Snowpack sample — Loveland Pass, Silver Plume, Colorado, USA (2/11/26, 12:00 PM MST)
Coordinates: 39.663, -105.886
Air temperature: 35 °F
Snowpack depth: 82 cm
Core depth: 30 cm
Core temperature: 28.4 °F
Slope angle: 13°, slope face: 12°
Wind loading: high
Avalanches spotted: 1
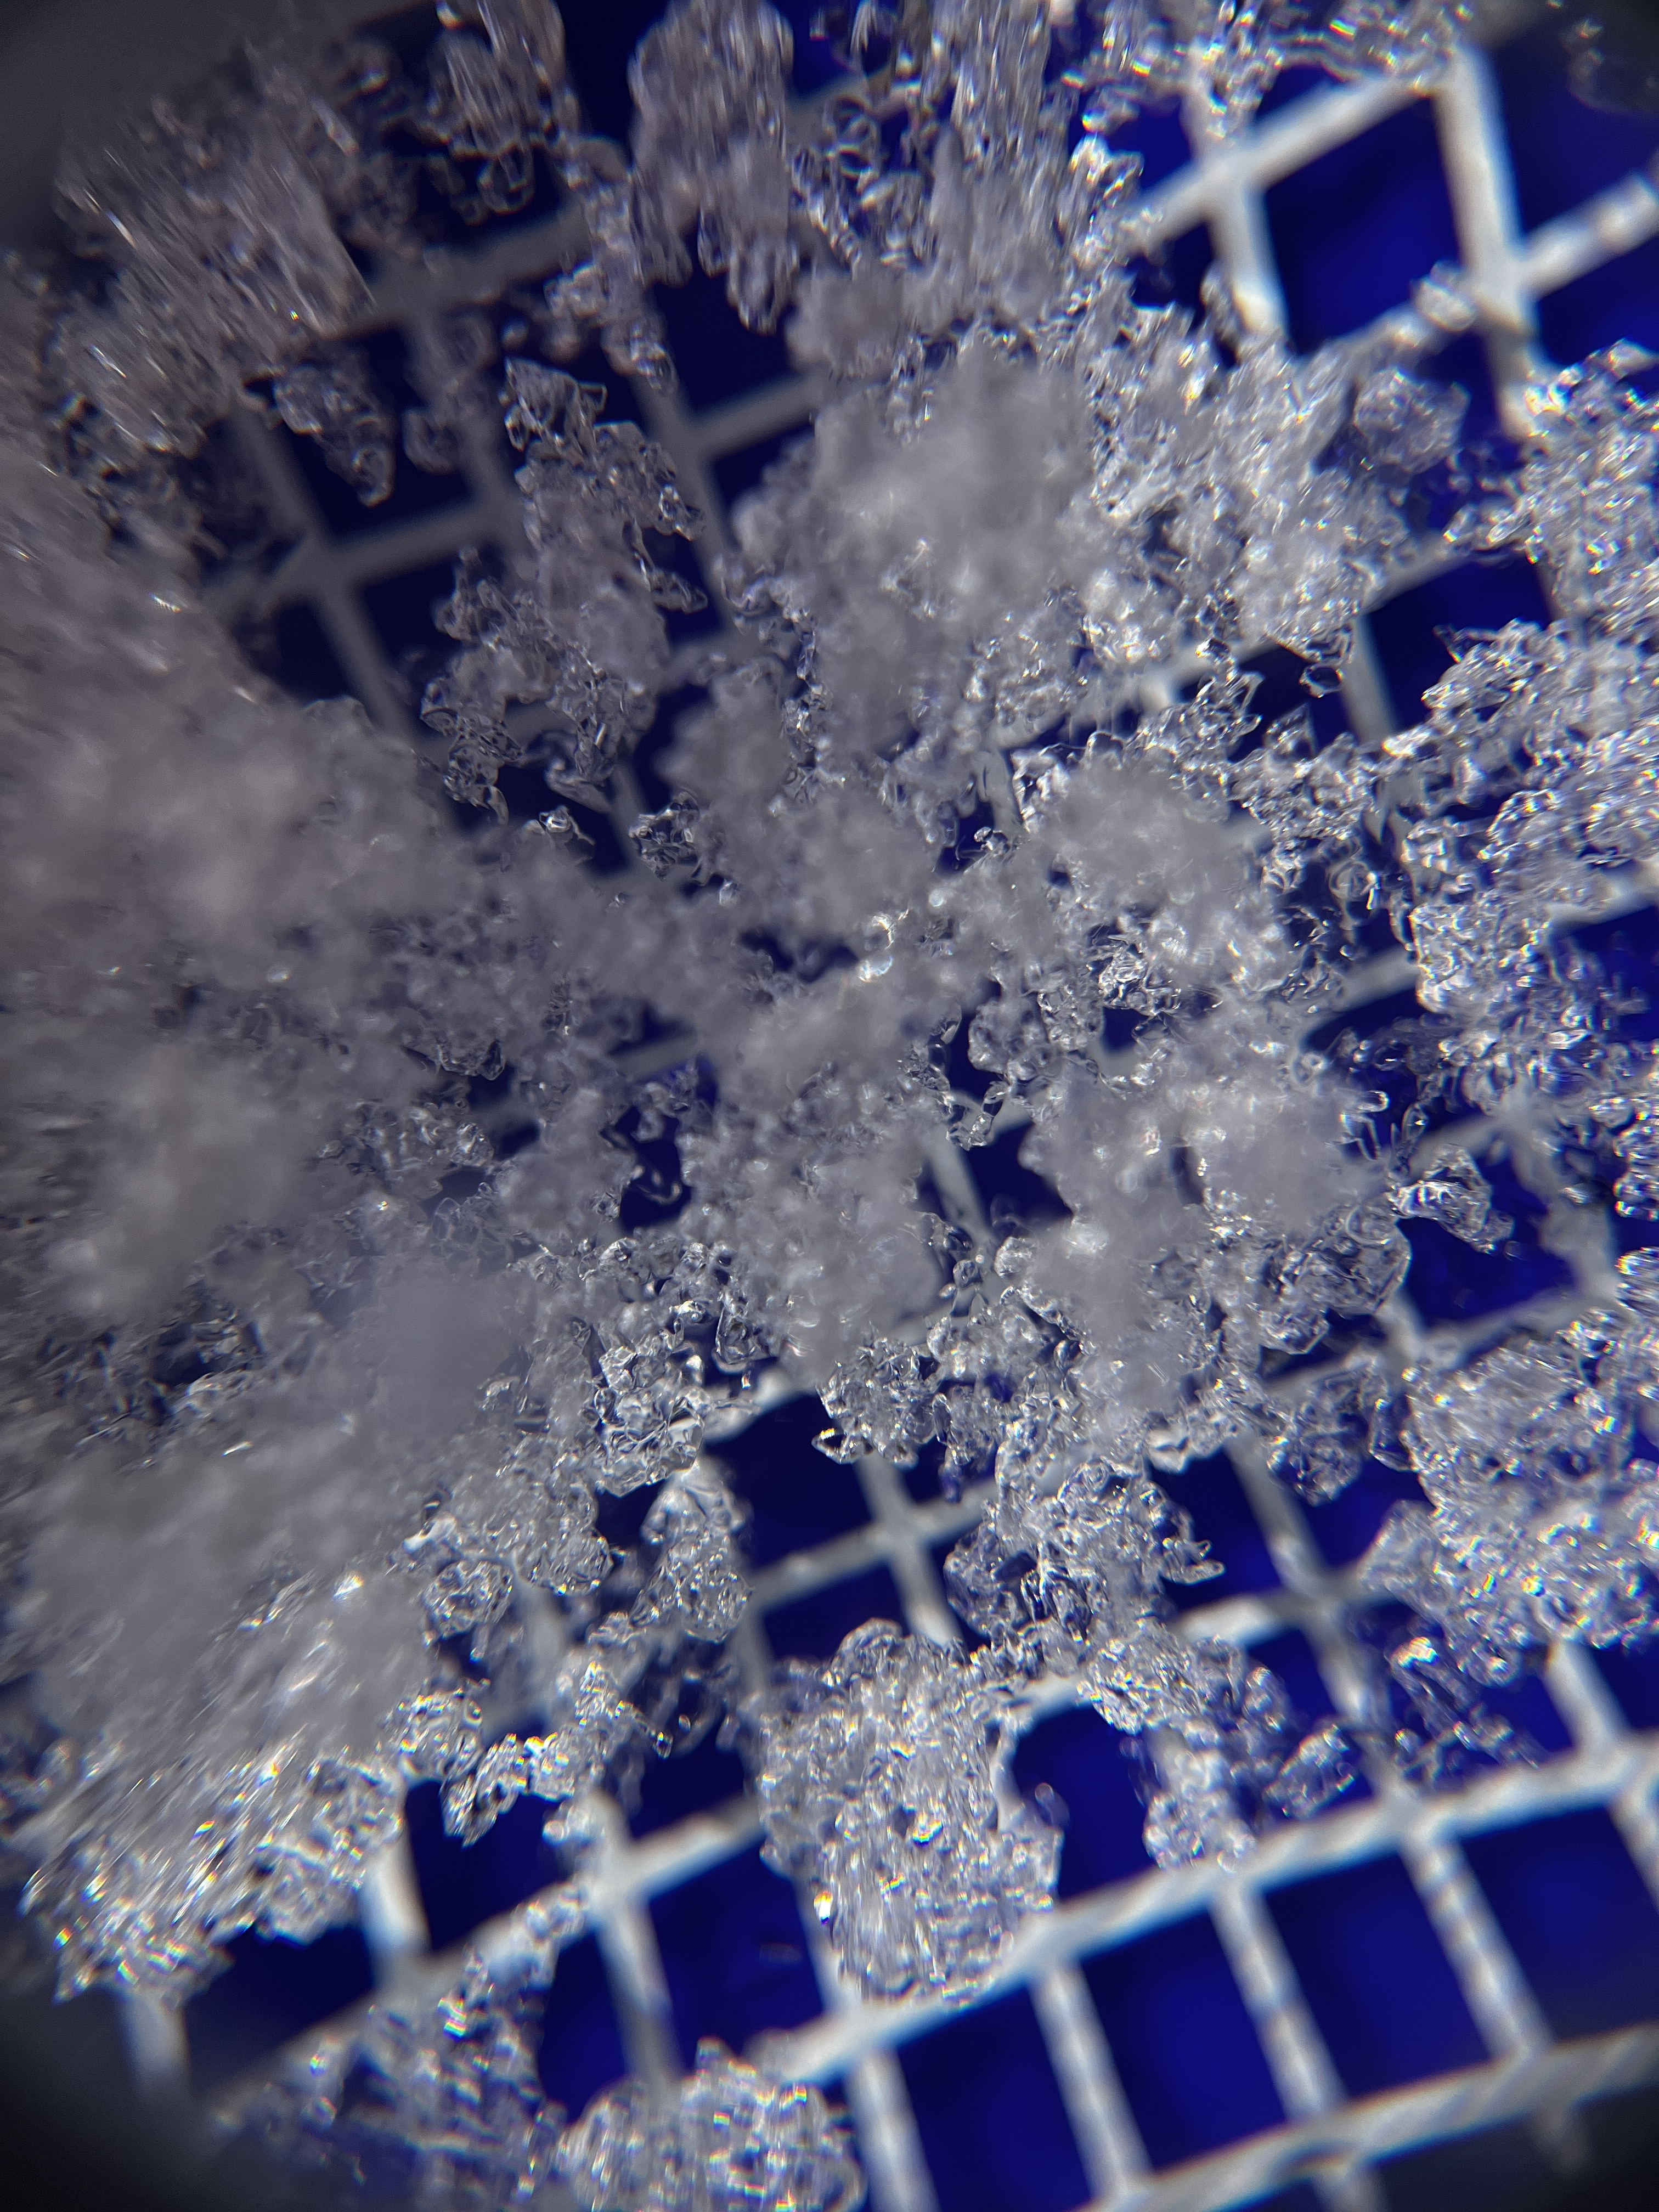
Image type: magnified_profile
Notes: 1 small avalanche spotted on the north side of the bowl, lots of wind loading